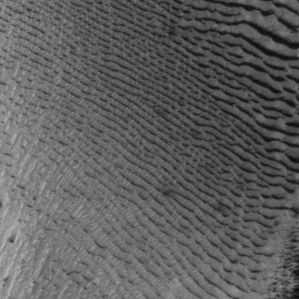
Label: frost